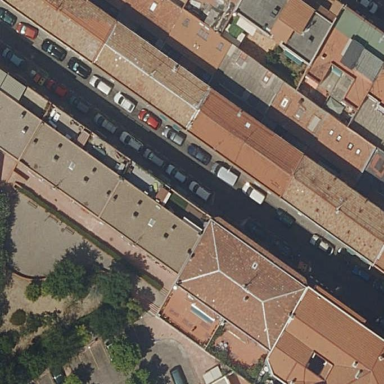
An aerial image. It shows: View of apartment building.